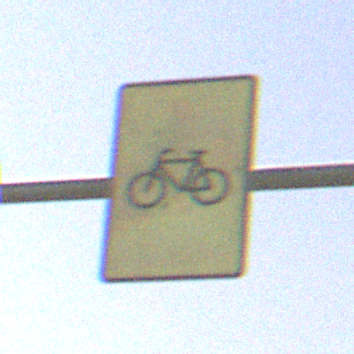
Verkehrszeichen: RadverkehrOhnePfeilsymbol
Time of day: Night
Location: Outdoor (Nature)
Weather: Clear
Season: NotSpecified
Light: Natural